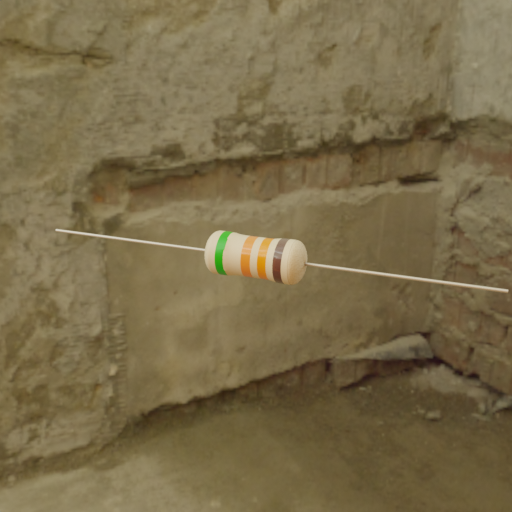
Resistor colour bands (in order): green, orange, orange, brown